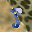
Label: 3